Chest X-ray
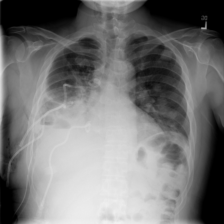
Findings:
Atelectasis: negative
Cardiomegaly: negative
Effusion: negative
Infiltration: positive
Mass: negative
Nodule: positive
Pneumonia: negative
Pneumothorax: negative
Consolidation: negative
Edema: negative
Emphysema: positive
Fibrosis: negative
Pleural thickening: negative
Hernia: negative